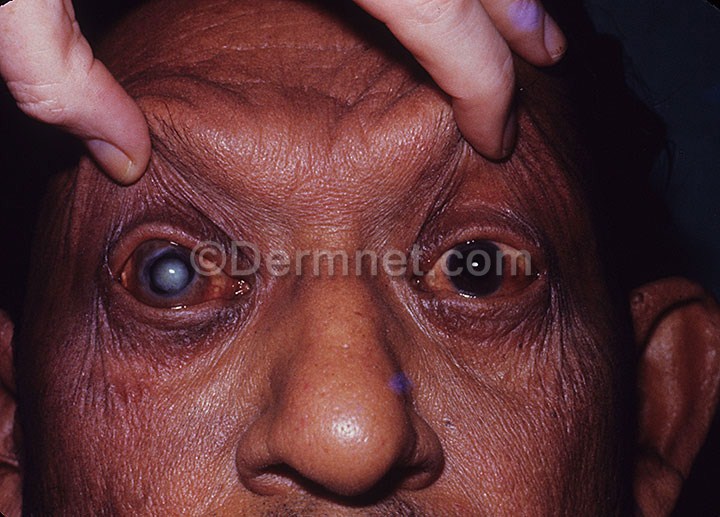
Disease: Cellulitis Impetigo and other Bacterial Infections